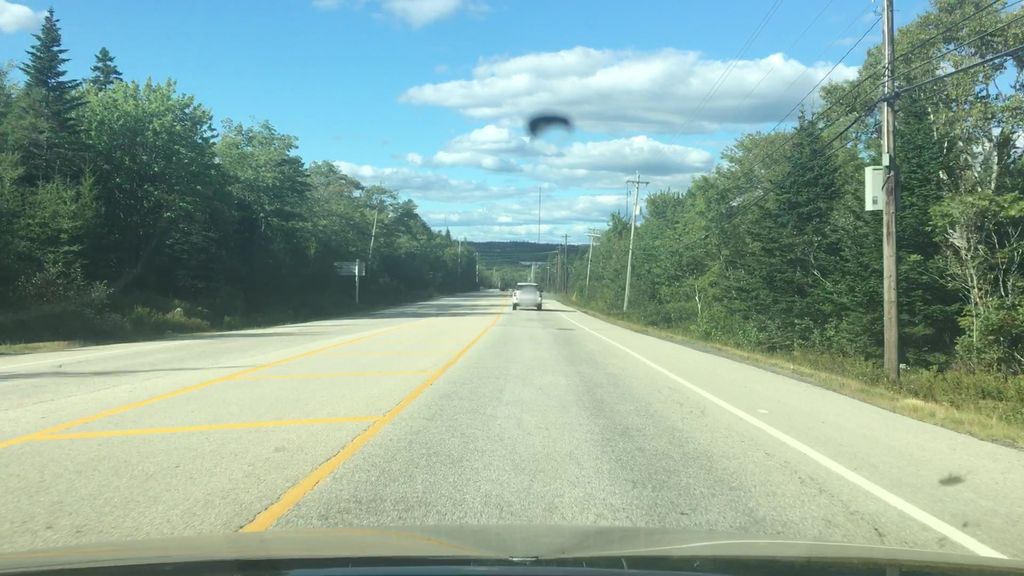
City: halifax